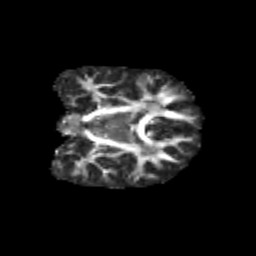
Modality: FA
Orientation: coronal
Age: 14
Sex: female
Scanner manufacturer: siemens
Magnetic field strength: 3 T
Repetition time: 3.8 s
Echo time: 0.07 s